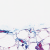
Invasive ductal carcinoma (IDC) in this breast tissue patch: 0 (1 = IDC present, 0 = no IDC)